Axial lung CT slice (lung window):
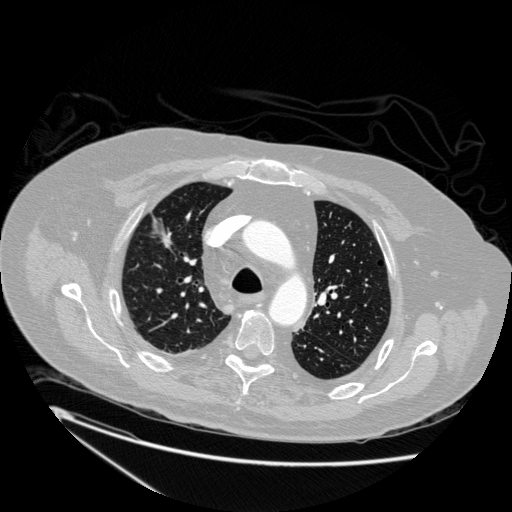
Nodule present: yes
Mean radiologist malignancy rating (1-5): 3